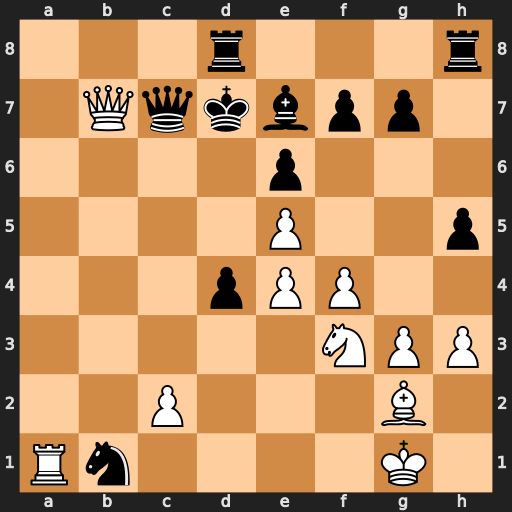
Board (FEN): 3r3r/1Qqkbpp1/4p3/4P2p/3pPP2/5NPP/2P3B1/Rn4K1
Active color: w
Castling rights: -
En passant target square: -
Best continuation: Qb5+ Qc6 Ra7+